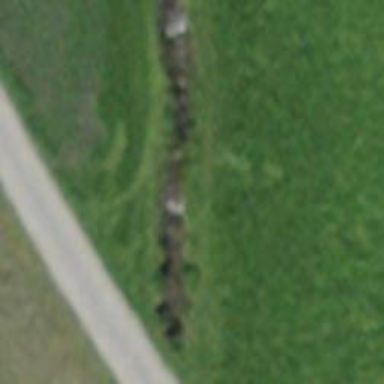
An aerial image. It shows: Tunnel passing through ditch.